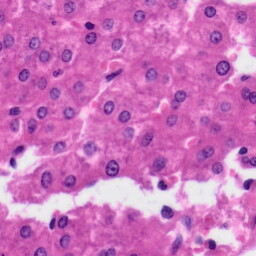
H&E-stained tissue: Liver